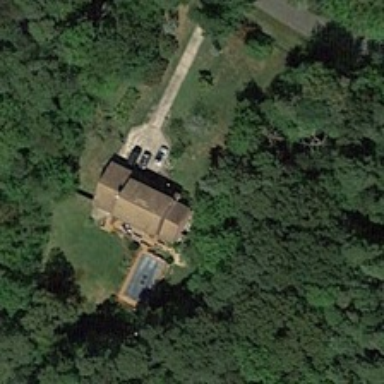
A forest surrounded a house .